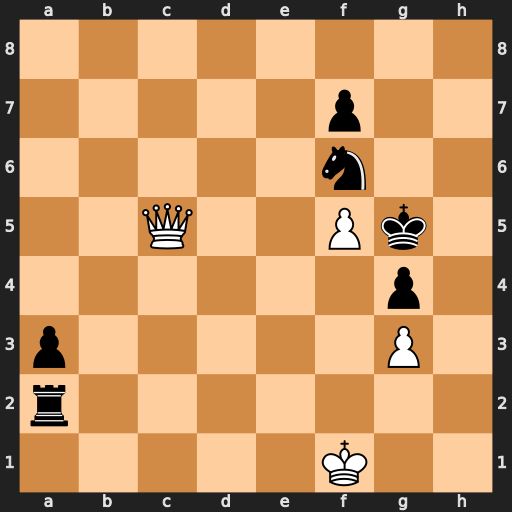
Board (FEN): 8/5p2/5n2/2Q2Pk1/6p1/p5P1/r7/5K2
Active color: w
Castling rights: -
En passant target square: -
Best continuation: Qc1+ Kxf5 Qb1+ Ne4 Qxa2